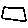
Label: square